Chest X-ray:
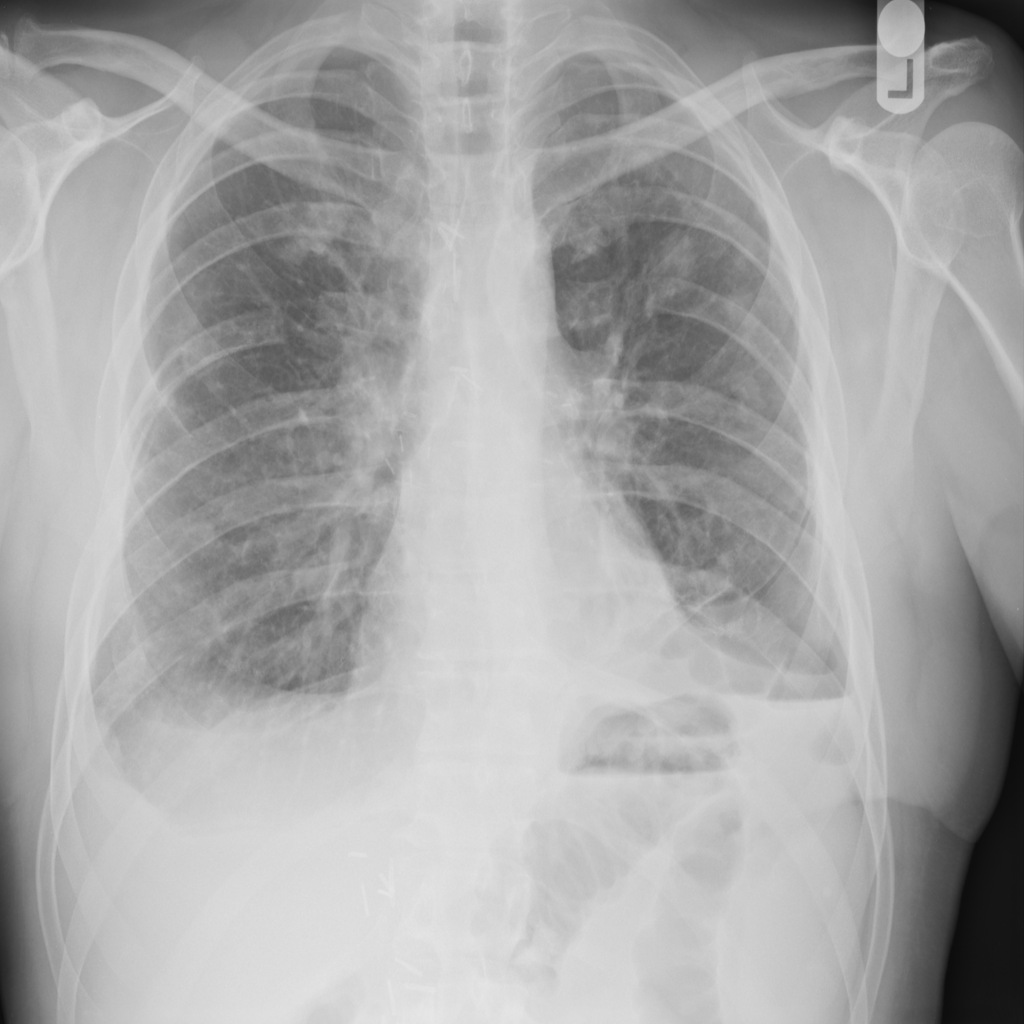
Findings: Nodule, Consolidation, Effusion, Fracture
No abnormal finding: no